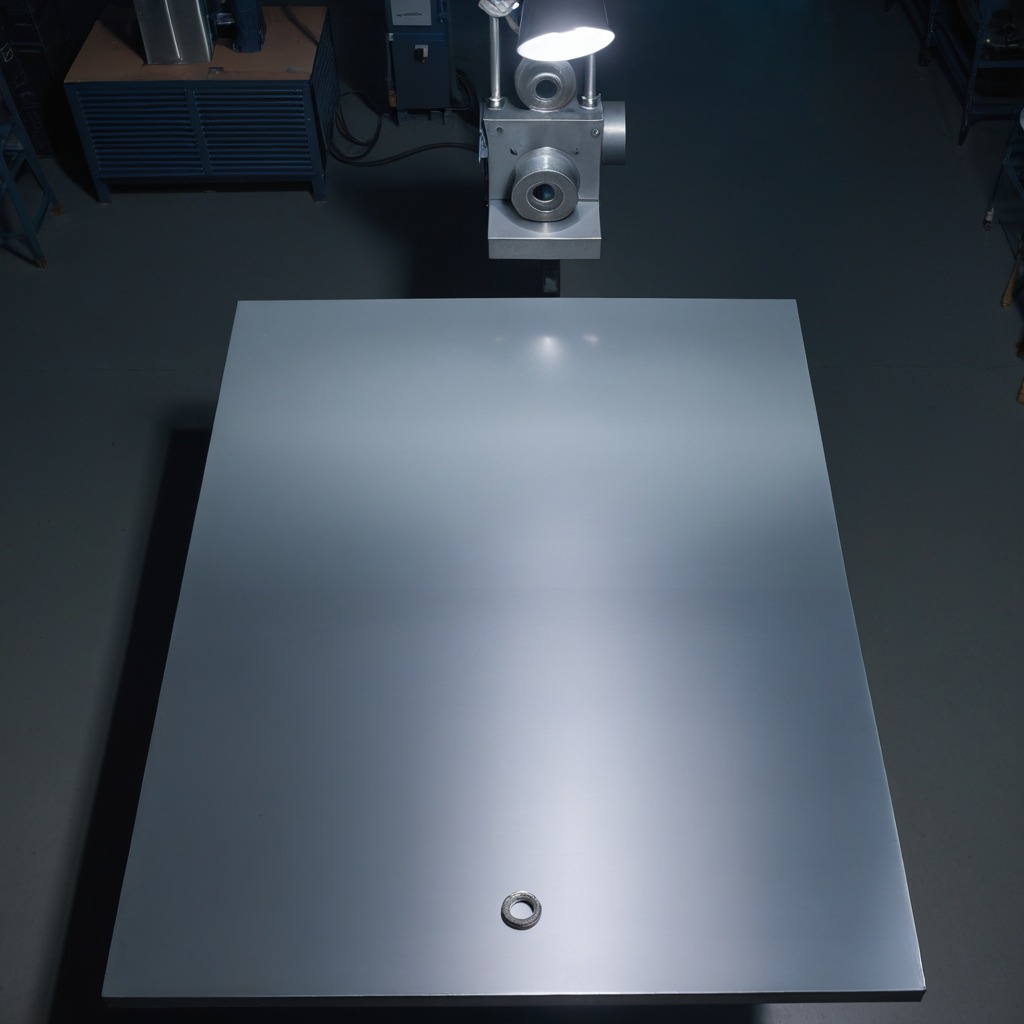
A flat metal washer lying on the tabletop